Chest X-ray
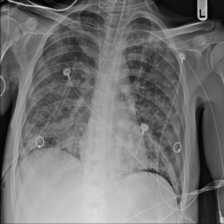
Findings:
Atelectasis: negative
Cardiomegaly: negative
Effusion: negative
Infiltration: negative
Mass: negative
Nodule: negative
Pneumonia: negative
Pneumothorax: positive
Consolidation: negative
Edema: negative
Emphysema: negative
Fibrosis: negative
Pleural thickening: negative
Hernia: negative